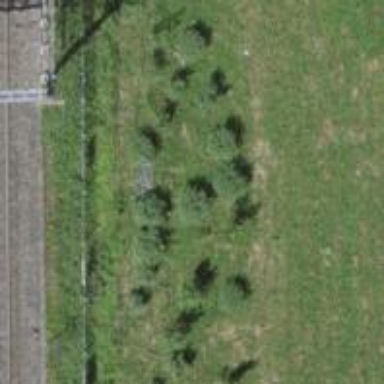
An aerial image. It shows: Shrub in its natural environment.